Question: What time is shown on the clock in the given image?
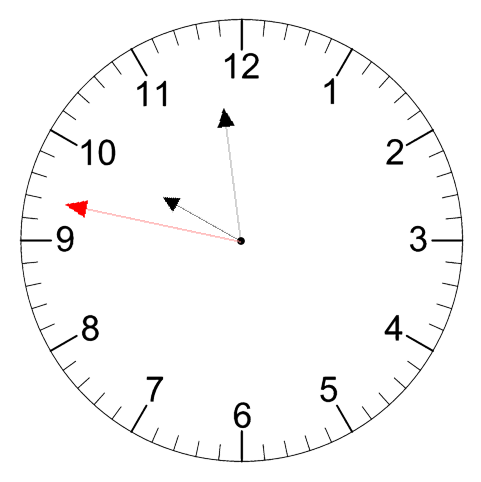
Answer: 09:58:47